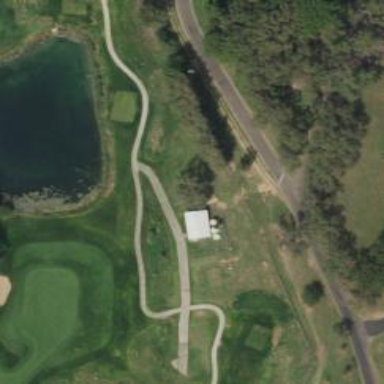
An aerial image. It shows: Service road alongside golf path.